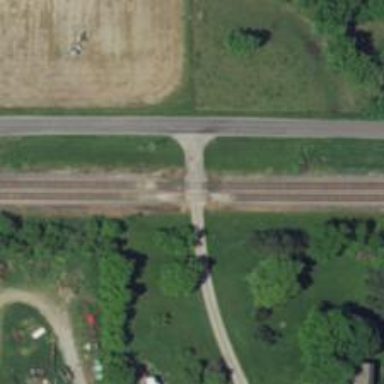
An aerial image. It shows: Railway level crossing.